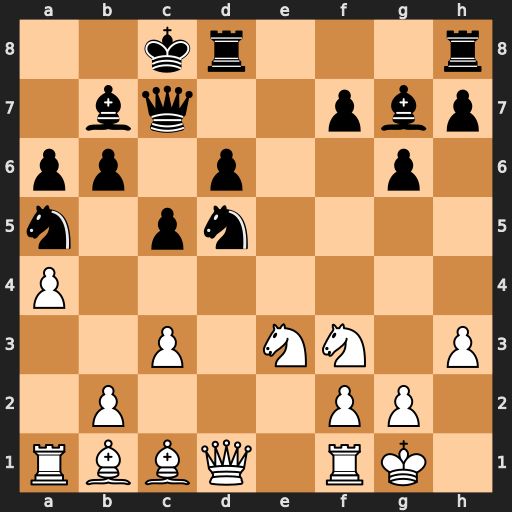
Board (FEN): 2kr3r/1bq2pbp/pp1p2p1/n1pn4/P7/2P1NN1P/1P3PP1/RBBQ1RK1
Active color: w
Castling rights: -
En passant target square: -
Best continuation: Nxd5 Bxd5 Qxd5